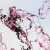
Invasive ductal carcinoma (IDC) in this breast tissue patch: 0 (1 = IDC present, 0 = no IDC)